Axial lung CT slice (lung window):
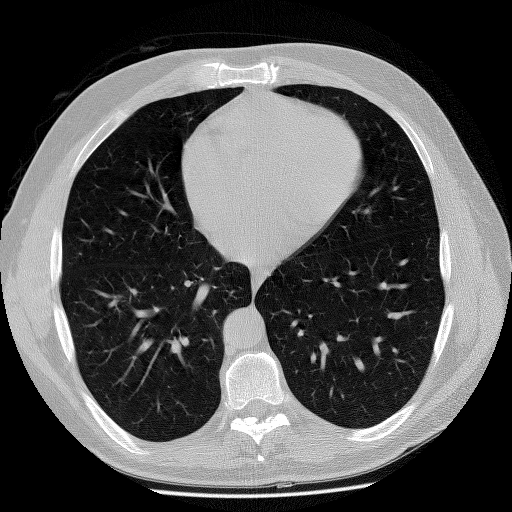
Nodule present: no